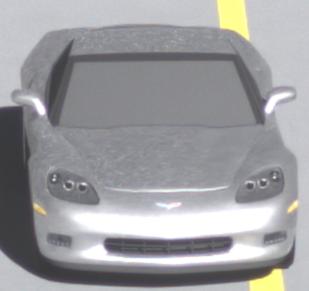
Make: Chevrolet
Model: Corvette Coupé
Detailed model: Corvette (C6) Coupé
Model produced from: 2005/02
Model produced until: 2008/03
Doors: 3
Color: white
Road condition: dry road
Daytime: morning or afternoon
Contrast: high contrast